Current action and preconditions to check: trajectory_clear

Your task: For each precondition in the list above, predict whether it will hold at this action.

Consider the current scene as observed from the mobile robot's camera, and analyze the predicted future states of all dynamic agents (e.g., people, animals, vehicles, or any moving entities) within the NEXT SECOND.

IMPORTANT: Only answer "very likely" if you are absolutely certain—based on strong, clear evidence—that a dynamic agent will violate the precondition in the predicted future state. Do NOT answer "very likely" for unlikely, ambiguous, or low-probability risks.

Ask yourself for each precondition: Is there a high probability, with clear and convincing evidence, that the predicted future states of any dynamic agent will interfere with the predicted future state of the currently executing action within the NEXT SECOND, causing that precondition to fail?

Assess the risk level based on these predictions. Use "likely" or "very likely" if motions create a clear risk of interference.

Use "neutral" or "improbable" if agents are nearby but their predicted paths are clearly diverging or non-conflicting.

Failure Risk Categories: "very improbable", "improbable", "neutral", "likely", "very likely"

Answer Format: Output ONLY the probability_of_failure value from these categories: "very improbable", "improbable", "neutral", "likely", "very likely"

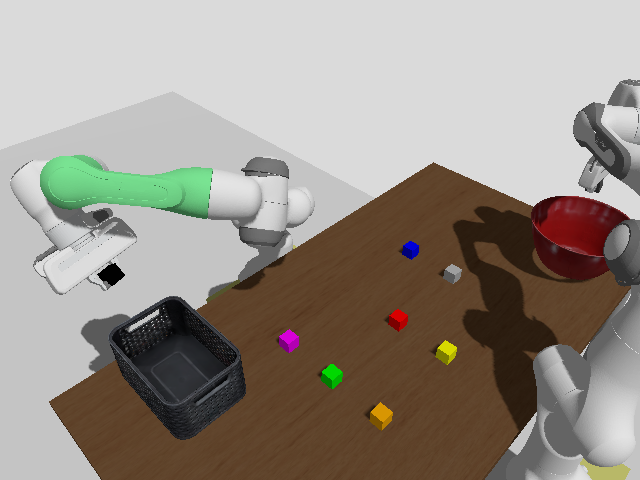

Answer: very improbable